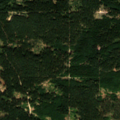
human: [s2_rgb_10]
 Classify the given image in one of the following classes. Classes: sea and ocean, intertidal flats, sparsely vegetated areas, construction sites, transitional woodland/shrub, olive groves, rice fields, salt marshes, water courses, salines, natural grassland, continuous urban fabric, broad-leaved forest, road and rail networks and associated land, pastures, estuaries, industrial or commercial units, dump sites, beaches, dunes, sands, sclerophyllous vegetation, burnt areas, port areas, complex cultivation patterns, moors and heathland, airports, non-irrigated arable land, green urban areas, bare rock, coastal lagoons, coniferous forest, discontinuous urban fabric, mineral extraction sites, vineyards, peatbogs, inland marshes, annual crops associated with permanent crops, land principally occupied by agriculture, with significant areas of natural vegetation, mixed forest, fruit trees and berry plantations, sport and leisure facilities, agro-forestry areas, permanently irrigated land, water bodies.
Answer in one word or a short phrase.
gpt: coniferous forest